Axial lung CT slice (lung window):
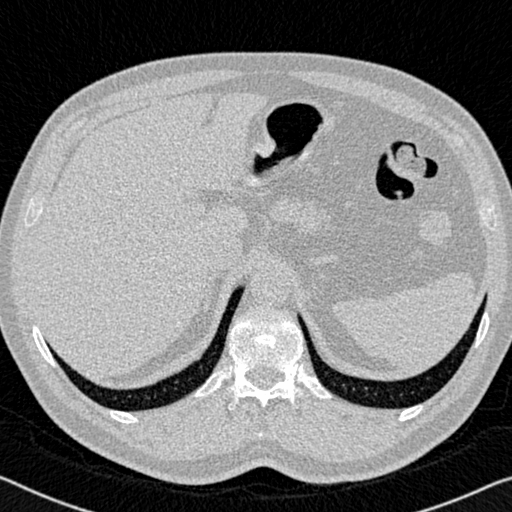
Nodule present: no